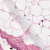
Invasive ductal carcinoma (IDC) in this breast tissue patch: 0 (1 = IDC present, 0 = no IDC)